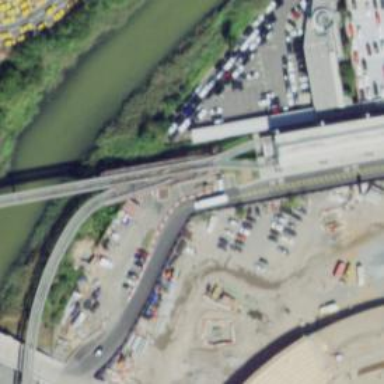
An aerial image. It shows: Monorail railway bridge.